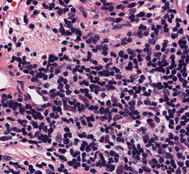
Tumor epithelial tissue: no
Tumor-associated stroma tissue: yes
Normal tissue: no